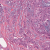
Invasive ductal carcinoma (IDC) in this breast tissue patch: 1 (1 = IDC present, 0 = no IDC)